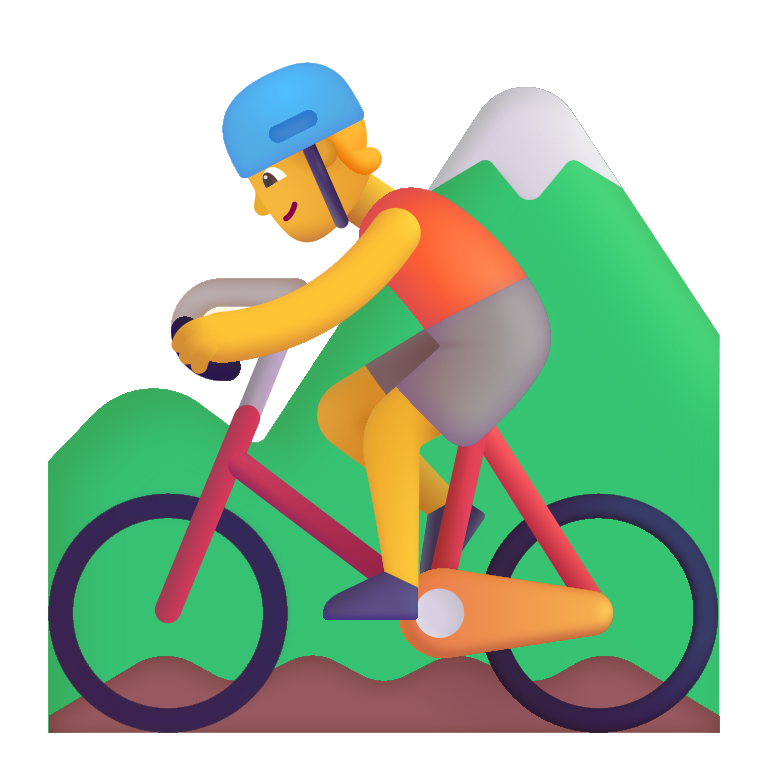
person mountain biking color default